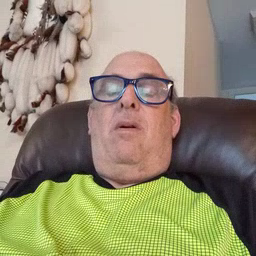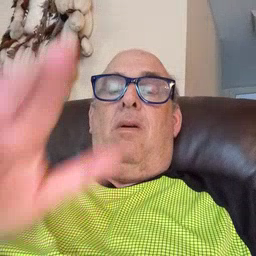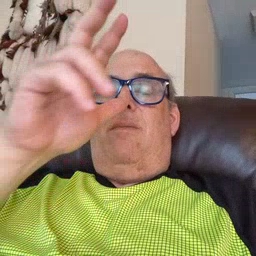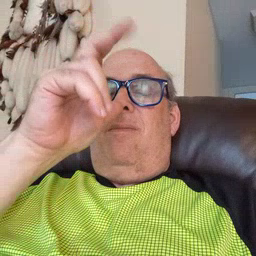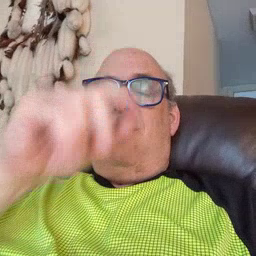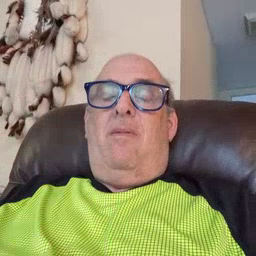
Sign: bug